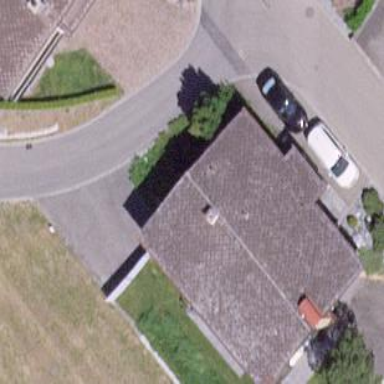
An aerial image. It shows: Detached building.